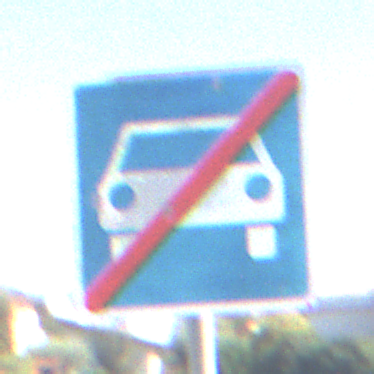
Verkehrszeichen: EndeKraftfahrstrasse
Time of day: MorningAfternoon
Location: Outdoor (Suburban)
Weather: PartlyCloudy
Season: NotSpecified
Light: Natural